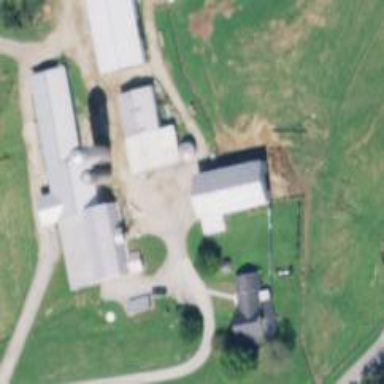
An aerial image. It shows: Silo.